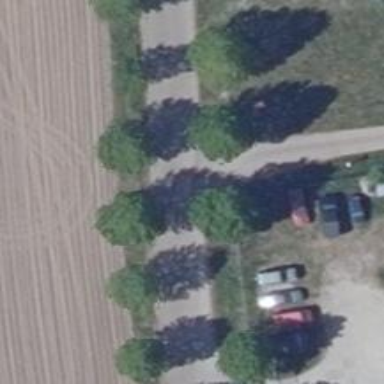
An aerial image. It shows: Avenue lined with deciduous broadleaved trees.